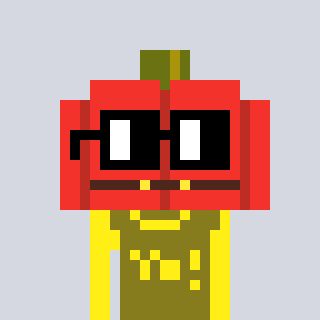
a pixel art character with square black glasses, a pumpkin-shaped head and a gunk-colored body on a cool background